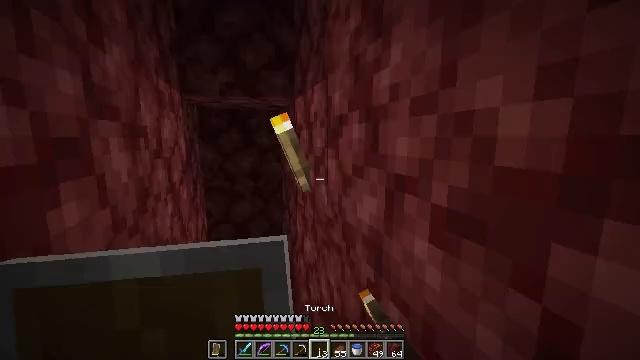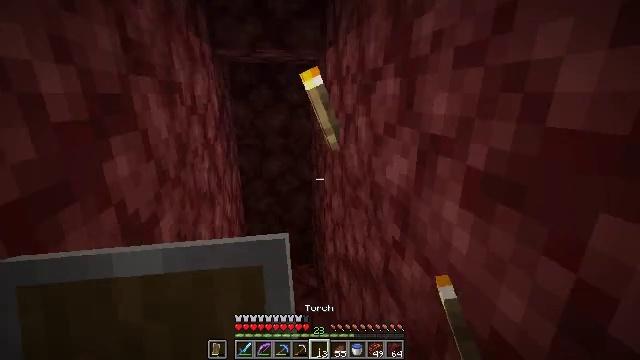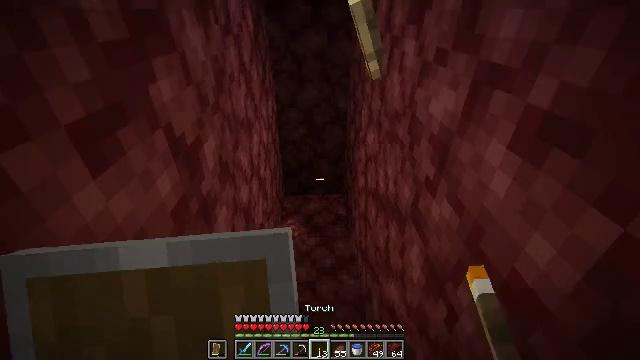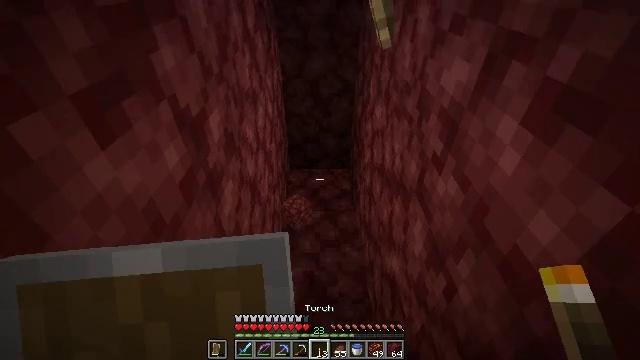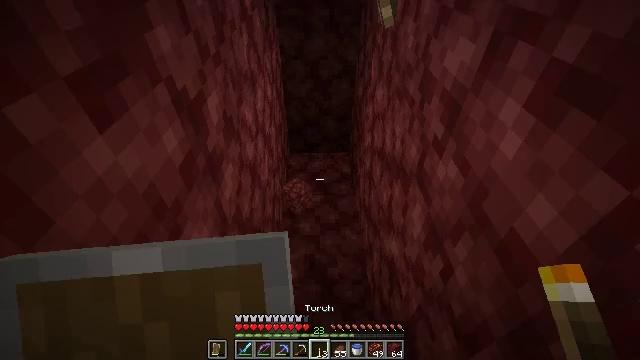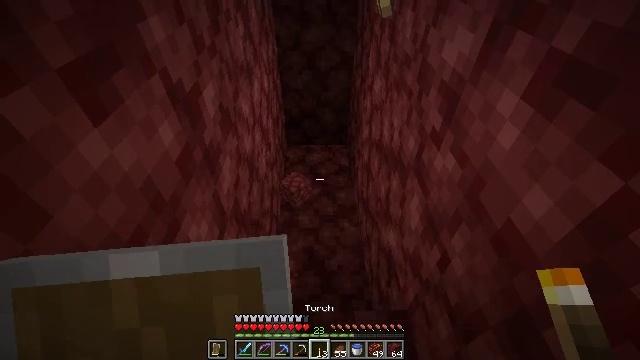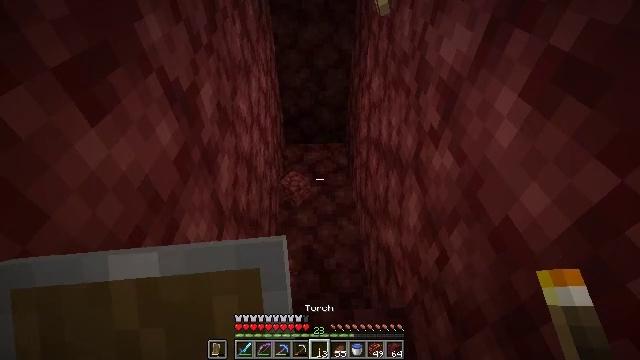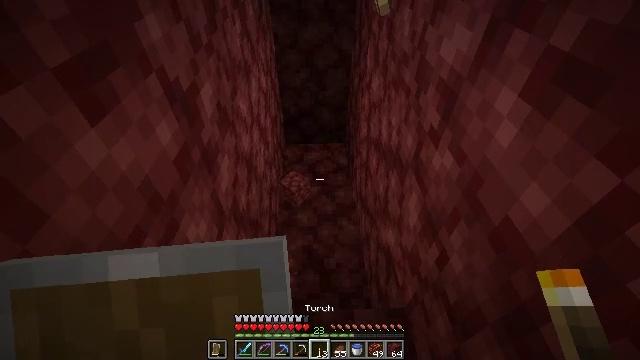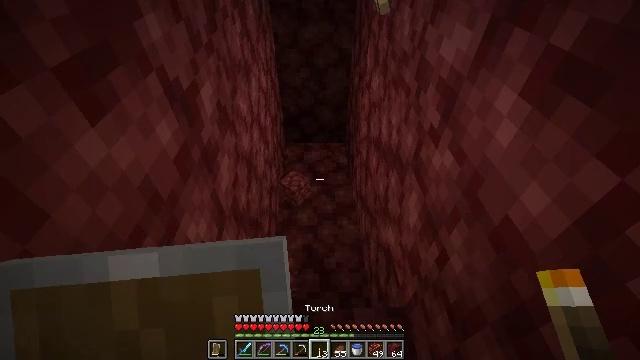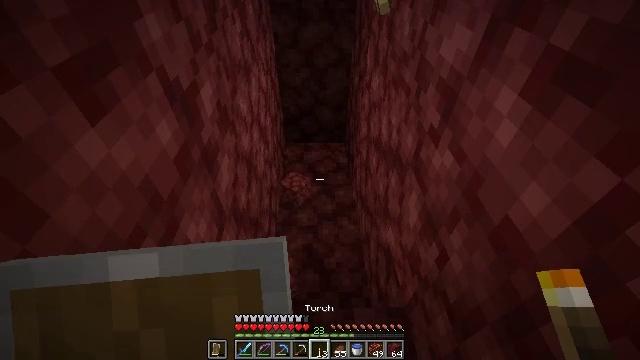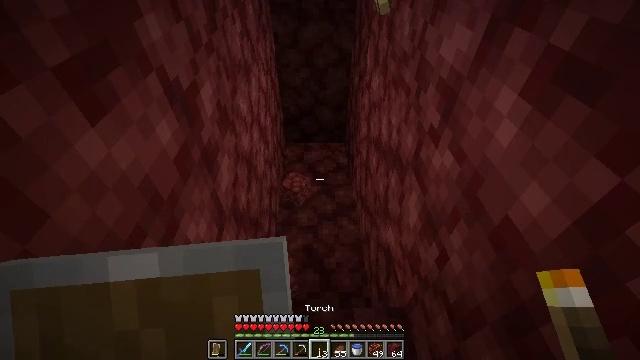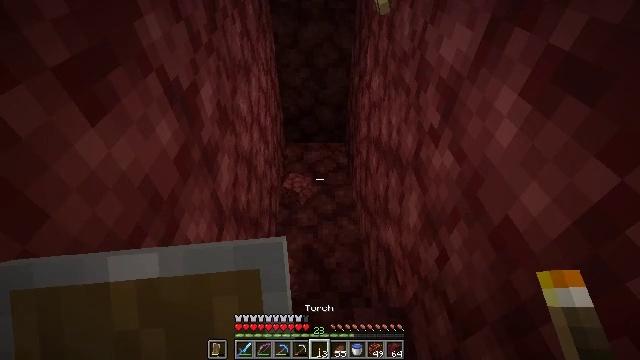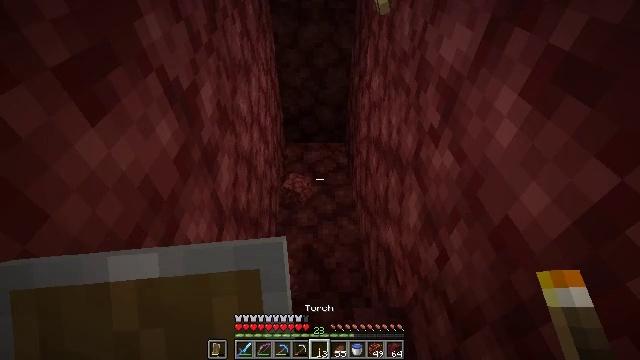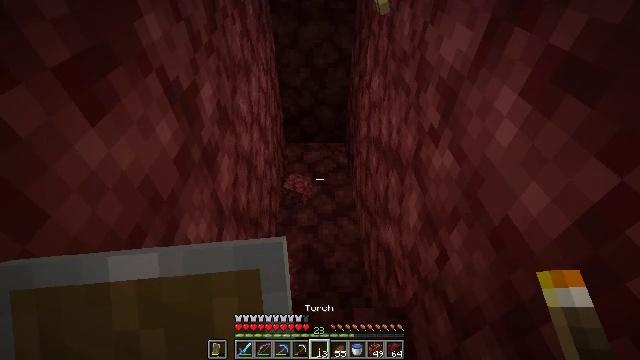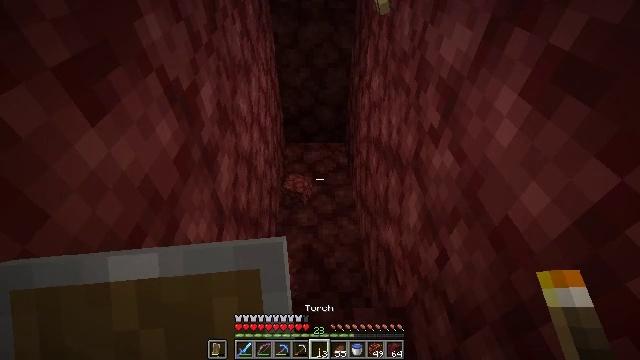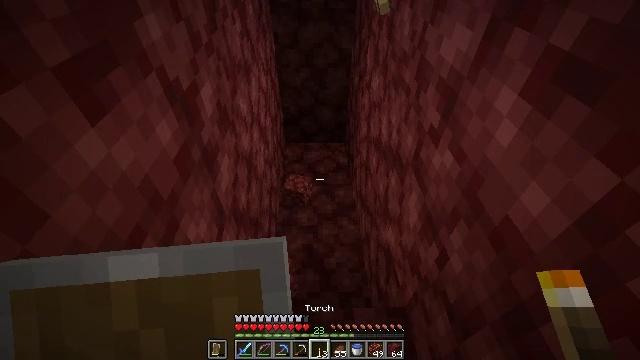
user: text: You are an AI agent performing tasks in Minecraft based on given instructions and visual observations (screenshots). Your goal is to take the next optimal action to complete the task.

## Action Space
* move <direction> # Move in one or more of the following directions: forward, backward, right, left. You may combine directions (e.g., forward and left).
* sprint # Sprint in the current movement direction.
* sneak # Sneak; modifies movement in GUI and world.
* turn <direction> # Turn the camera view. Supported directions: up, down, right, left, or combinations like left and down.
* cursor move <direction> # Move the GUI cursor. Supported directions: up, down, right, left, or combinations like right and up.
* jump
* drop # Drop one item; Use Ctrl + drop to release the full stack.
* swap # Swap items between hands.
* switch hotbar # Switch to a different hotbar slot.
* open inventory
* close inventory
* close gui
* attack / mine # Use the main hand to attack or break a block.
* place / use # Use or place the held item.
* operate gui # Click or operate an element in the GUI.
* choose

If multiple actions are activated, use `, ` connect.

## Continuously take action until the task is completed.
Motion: motion action
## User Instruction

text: Take down the wall torch for reuse.
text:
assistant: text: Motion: turn left and down
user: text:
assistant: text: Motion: turn left and down
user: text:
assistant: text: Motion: turn left and down
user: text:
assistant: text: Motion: turn down
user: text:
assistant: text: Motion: turn down
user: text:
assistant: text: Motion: no_op
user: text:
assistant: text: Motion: no_op
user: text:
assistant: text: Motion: no_op
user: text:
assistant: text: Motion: no_op
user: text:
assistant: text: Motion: no_op
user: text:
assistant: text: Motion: no_op
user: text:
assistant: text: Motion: no_op
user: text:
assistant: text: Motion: no_op
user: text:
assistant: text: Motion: no_op
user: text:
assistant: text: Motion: no_op
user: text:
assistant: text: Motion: no_op
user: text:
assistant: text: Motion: no_op
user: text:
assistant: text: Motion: no_op
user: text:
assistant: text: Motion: no_op
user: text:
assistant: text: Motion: no_op
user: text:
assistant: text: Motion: no_op
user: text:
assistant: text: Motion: no_op
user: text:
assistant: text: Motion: no_op
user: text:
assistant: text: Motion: no_op
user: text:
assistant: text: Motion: no_op
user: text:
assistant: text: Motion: no_op
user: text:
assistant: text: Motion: no_op
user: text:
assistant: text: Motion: no_op
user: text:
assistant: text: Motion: no_op
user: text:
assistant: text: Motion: no_op